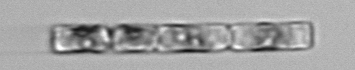
Label: Guinardia_delicatula